Question: As the part of a bigger solution, I have two projects.
One is c++ library packed as a DLL, and other is .NET wrapper for it.
What would be the best way to indicate to Visual Studio that output DLL from first project is to be pulled into the destination folder of second project, and more: for projects that use wrapper, will they pick up also the DLL from the first one.
I could do it with post-build steps, but I'm after something more sophisticated. Is that possible?
EDIT: we could also ask: "How to add unmanaged reference?"

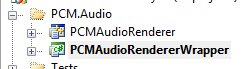
Answer: I guess I found a solution, that might be satisfying...
Steps:
- - - -